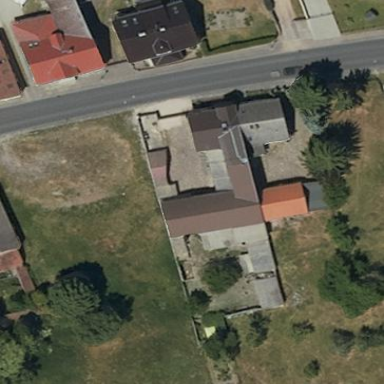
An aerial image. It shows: Shed.